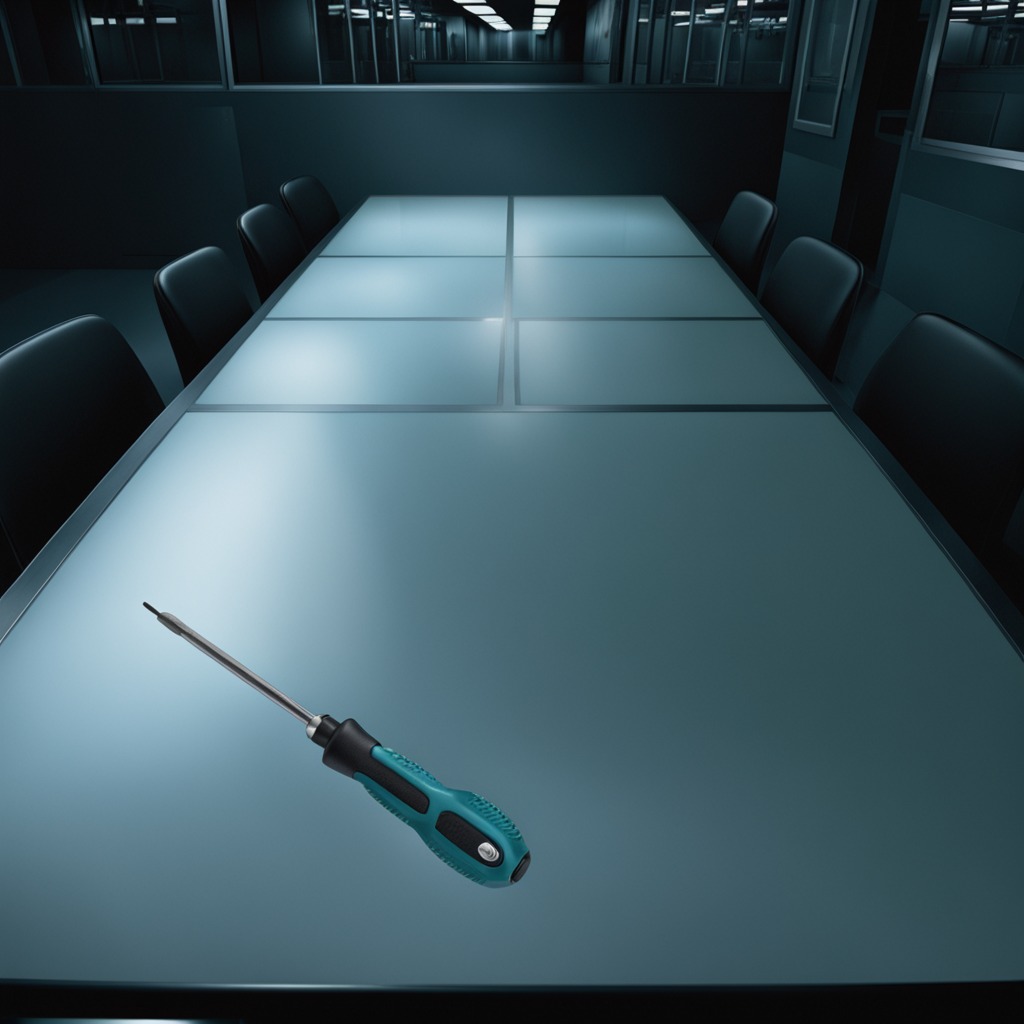
A screwdriver is lying on the clean empty table in a railway signal maintenance room lit by harsh overhead fluorescents.